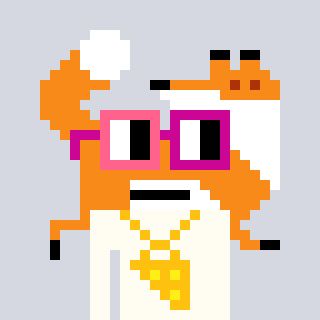
a pixel art character with square pink and red glasses, a fox-shaped head and a grayscale-colored body on a cool background